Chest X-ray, AP view. Patient: 63 years old, sex F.
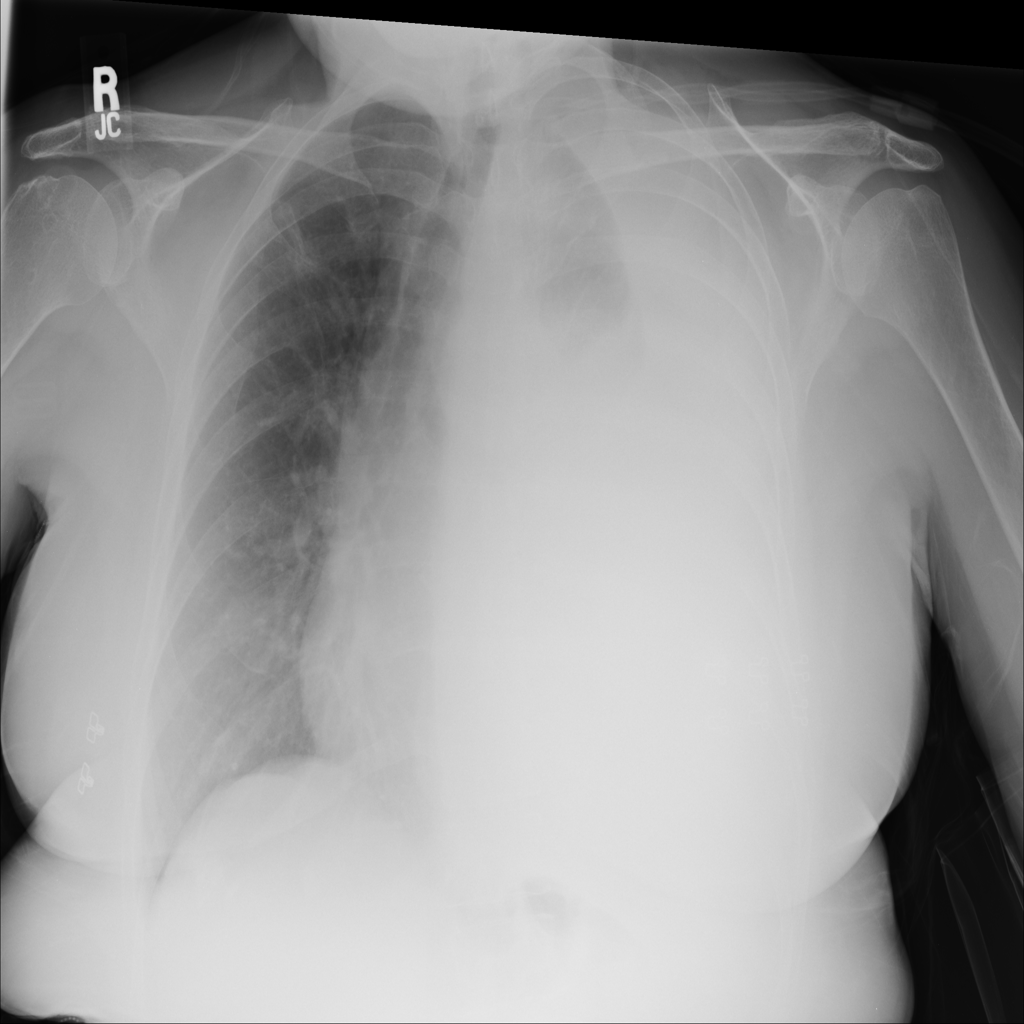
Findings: Effusion